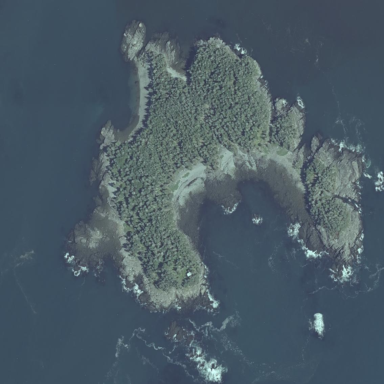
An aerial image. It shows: Island with natural coastline.